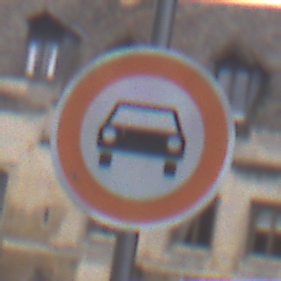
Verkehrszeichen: VerbotKraftwagen
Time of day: Midday
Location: Outdoor (Urban)
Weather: Overcast
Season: NotSpecified
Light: Natural